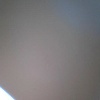
Label: space